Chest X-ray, AP view. Patient: 33 years old, sex M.
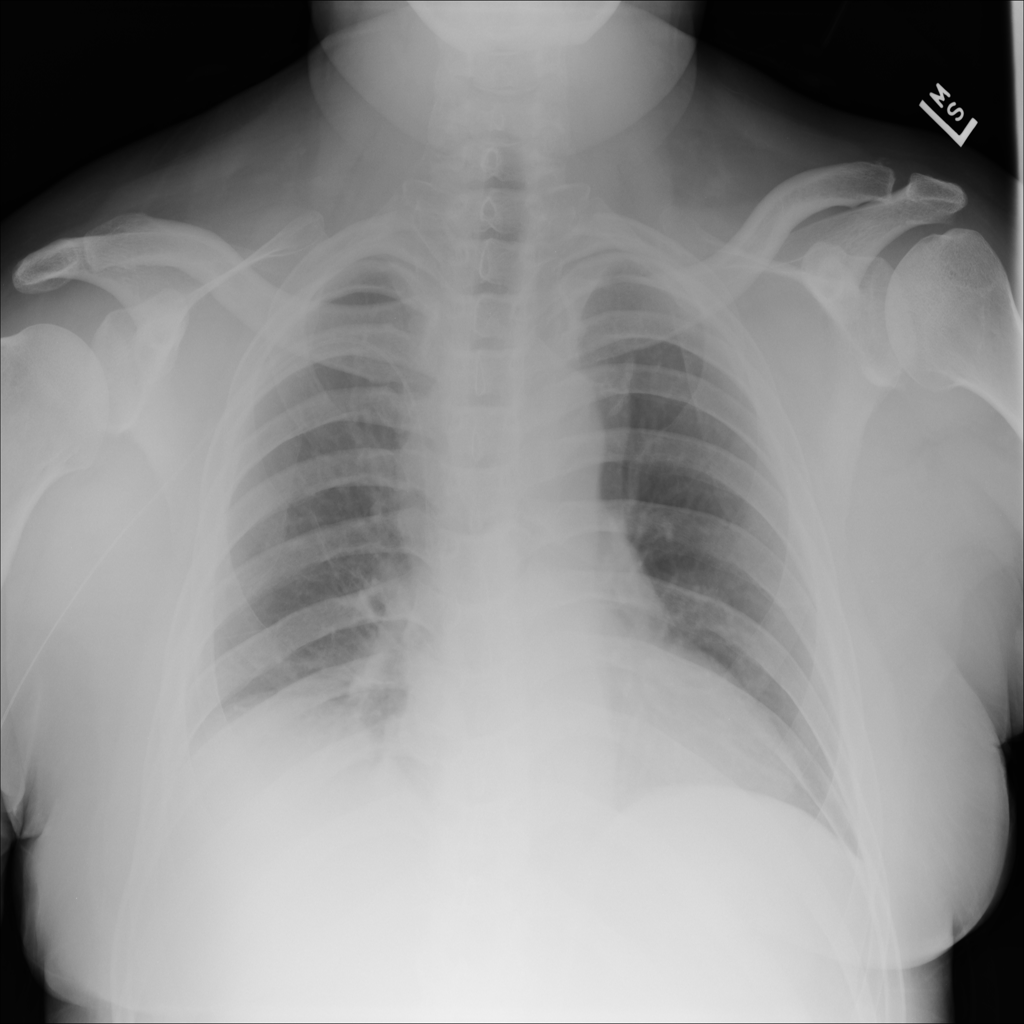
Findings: No Finding